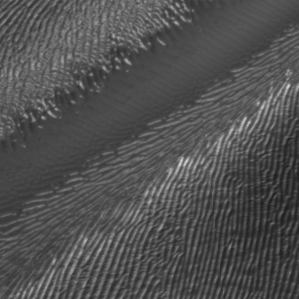
Label: frost